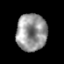
Tissue: prostate
Cell type: T cells
Senescence score: 0.3168
Nuclear area (px): 1110
Mean DAPI intensity: 150.277